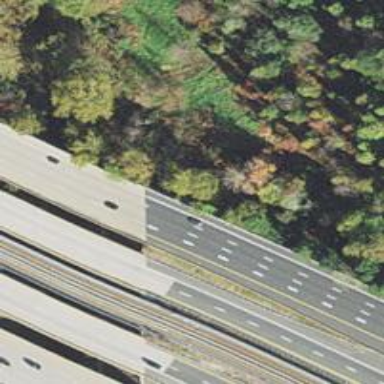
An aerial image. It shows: Asphalt motorway.